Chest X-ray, PA view. Patient: 43 years old, sex M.
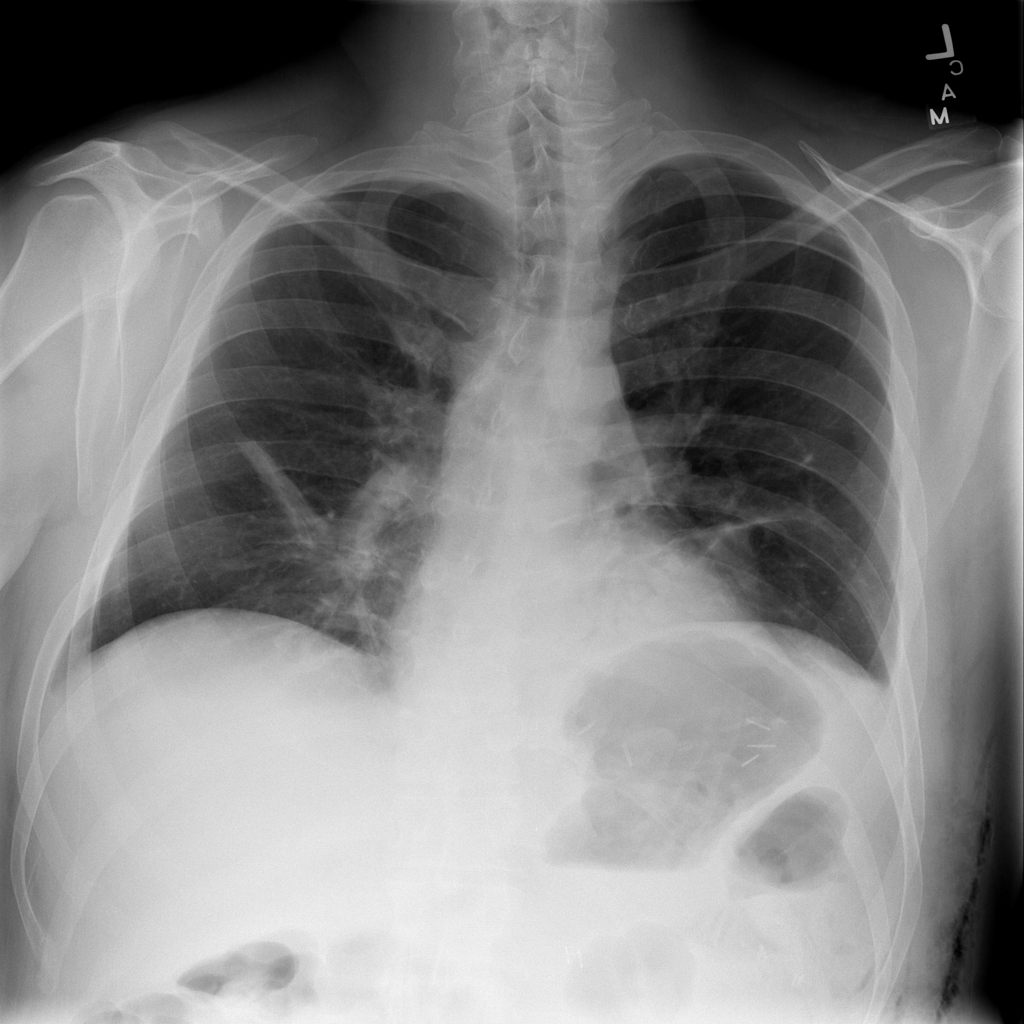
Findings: Atelectasis, Consolidation, Effusion